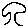
Label: tree